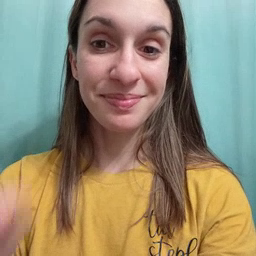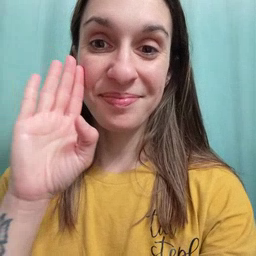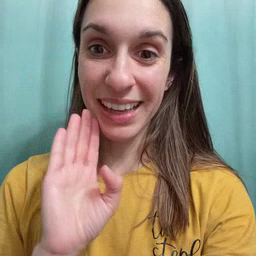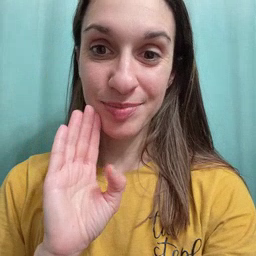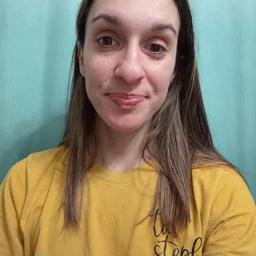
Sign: brown